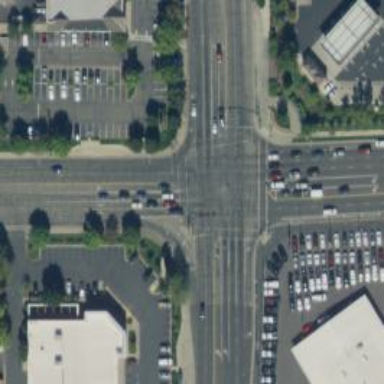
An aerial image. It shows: Footway with asphalt surface and marked with lines for crossing.